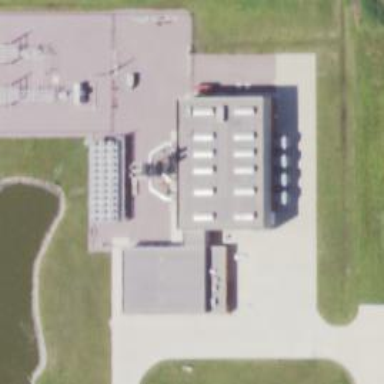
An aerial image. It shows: Gas-powered generator.